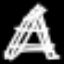
Label: The Eiffel Tower